Field crop: maize
Growth stage: 2
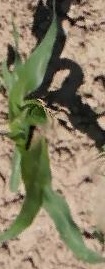
Species: maize